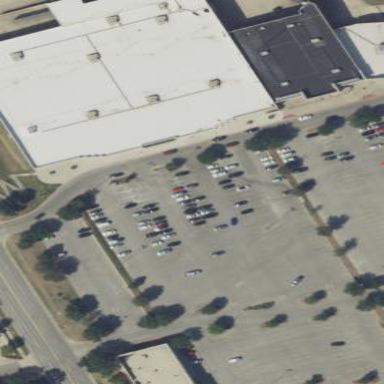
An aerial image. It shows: Retail building that houses department store.